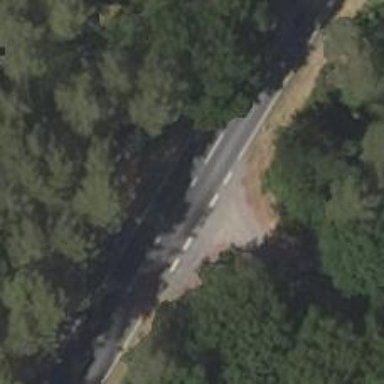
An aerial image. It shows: Secondary road with asphalt surface.